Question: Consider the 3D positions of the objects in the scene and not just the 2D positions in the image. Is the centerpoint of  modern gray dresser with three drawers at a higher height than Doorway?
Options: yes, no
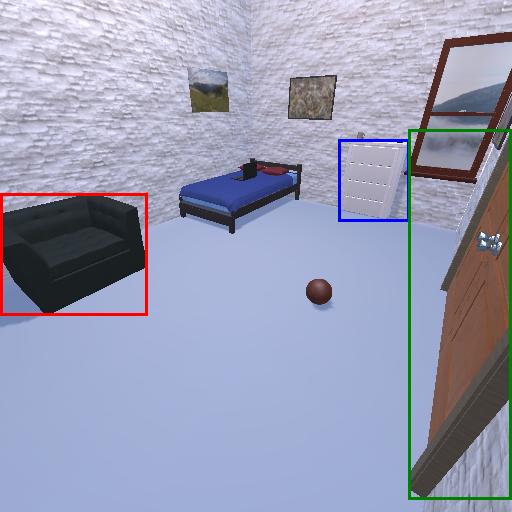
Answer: yes